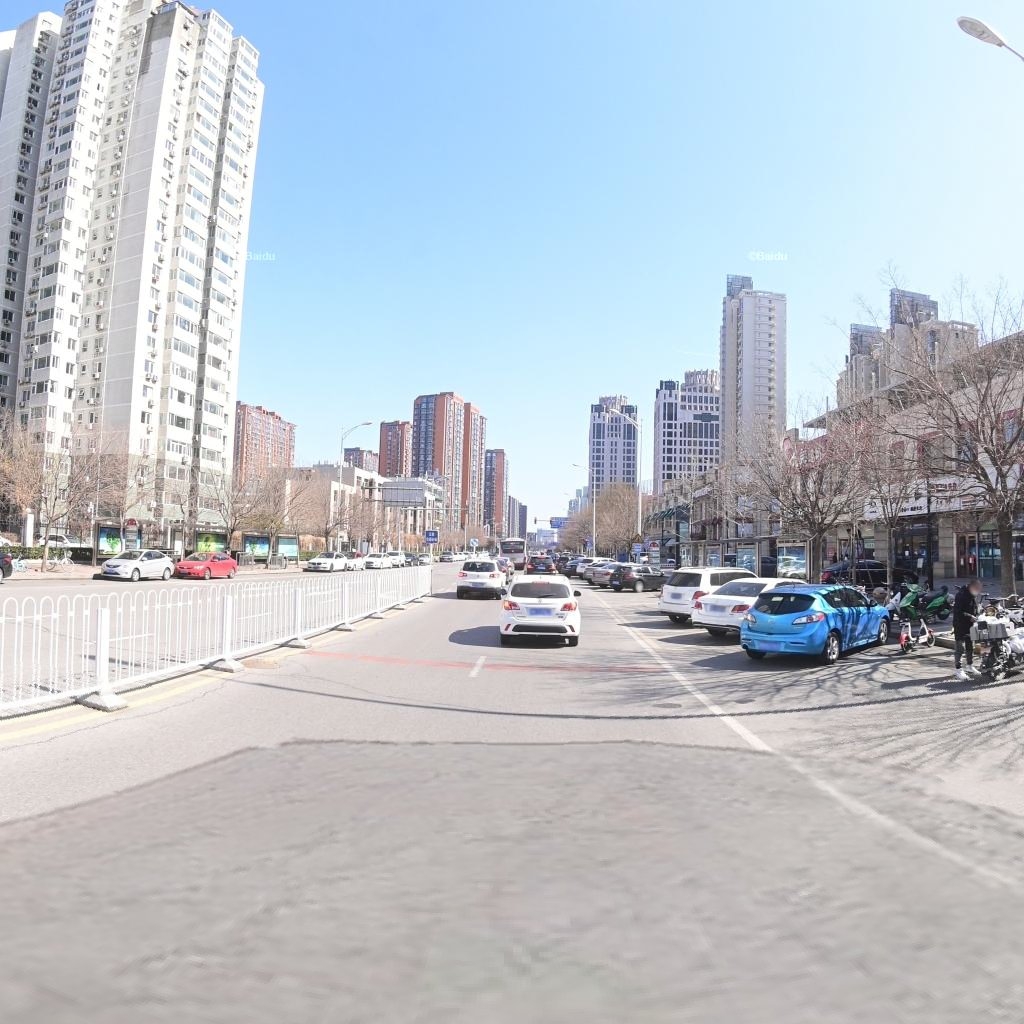
Region: Chaoyang
Road damage annotations: manhole cover, longitudinal crack, transverse crack